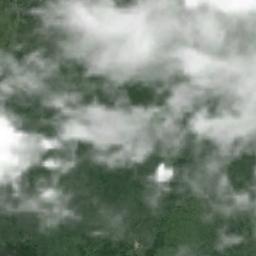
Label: cloud